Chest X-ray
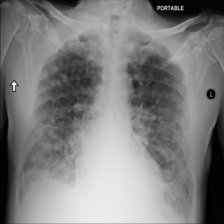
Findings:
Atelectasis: negative
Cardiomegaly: negative
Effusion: negative
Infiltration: negative
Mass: negative
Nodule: positive
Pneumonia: negative
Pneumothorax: negative
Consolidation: negative
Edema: negative
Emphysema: negative
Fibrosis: negative
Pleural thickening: negative
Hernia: negative